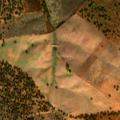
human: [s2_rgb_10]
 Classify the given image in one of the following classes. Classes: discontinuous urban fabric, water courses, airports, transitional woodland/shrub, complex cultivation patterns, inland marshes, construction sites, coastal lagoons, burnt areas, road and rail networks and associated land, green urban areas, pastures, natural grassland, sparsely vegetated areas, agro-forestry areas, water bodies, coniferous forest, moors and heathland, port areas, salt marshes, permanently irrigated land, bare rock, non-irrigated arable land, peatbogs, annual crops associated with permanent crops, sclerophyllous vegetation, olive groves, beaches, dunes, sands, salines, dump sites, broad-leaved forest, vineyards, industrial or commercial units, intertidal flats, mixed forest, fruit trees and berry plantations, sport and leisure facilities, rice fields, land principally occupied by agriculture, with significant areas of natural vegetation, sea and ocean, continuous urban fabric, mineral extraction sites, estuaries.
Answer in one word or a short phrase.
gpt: non-irrigated arable land, olive groves, agro-forestry areas, transitional woodland/shrub